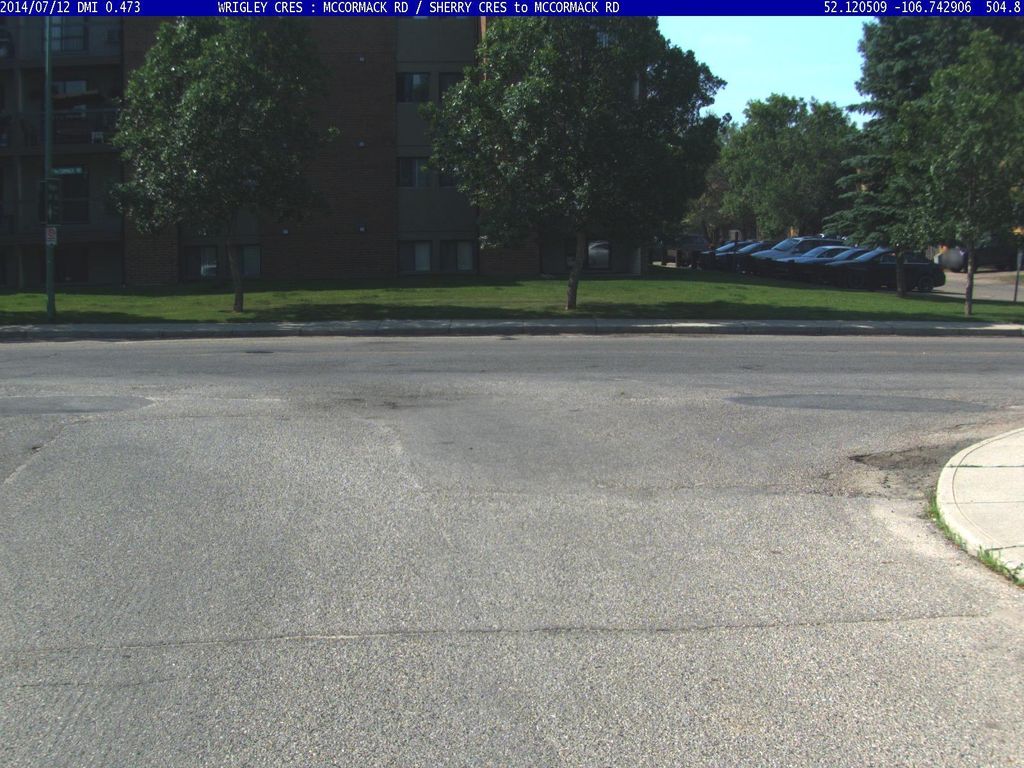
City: saskatoon